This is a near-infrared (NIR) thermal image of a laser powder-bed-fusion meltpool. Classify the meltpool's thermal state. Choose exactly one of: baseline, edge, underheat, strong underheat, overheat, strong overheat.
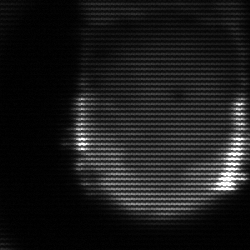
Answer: edge